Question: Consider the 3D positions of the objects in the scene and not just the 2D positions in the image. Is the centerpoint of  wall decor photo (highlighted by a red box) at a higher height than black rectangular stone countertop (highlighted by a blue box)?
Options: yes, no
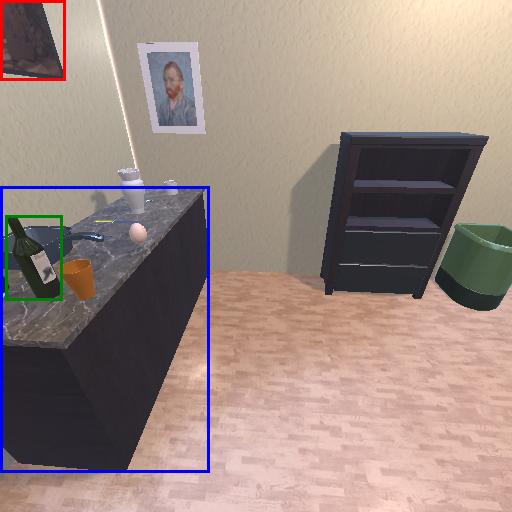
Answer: yes